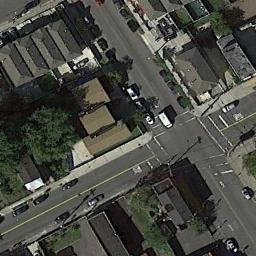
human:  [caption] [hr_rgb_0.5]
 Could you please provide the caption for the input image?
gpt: There are many buildings beside the intersection .

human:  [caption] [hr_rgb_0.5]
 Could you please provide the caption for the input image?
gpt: There are many moving and waiting vehicles on the road at the intersection, Many buildings and some trees around the intersection .

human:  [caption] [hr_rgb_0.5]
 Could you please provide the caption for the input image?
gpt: An intersection with normal traffic located in a dense residential area .

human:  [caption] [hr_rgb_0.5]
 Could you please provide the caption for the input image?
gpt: There are arrows on the ground at the intersection .

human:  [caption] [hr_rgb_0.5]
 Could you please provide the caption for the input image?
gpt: There are some black buildings and brown buildings around the intersection .